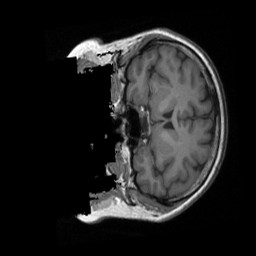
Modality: T1w
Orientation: coronal
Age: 56
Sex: female
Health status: ill
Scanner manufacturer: siemens
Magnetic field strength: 3 T
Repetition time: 1.9 s
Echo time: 0.00247 s